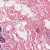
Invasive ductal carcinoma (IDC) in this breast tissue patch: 0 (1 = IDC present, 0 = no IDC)